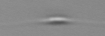
Label: Cylindrotheca_morphotype1